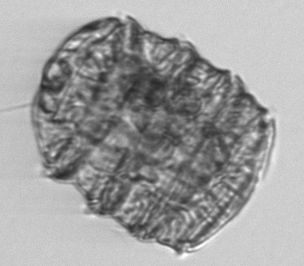
Label: Polykrikos